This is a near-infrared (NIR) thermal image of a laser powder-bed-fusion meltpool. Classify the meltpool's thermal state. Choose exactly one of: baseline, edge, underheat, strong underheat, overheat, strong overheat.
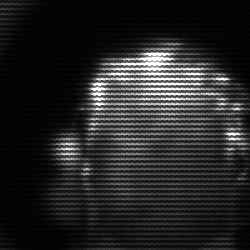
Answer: baseline